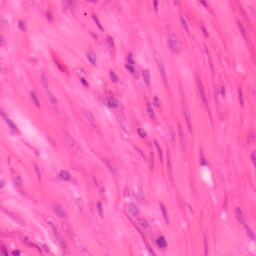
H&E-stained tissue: Colon